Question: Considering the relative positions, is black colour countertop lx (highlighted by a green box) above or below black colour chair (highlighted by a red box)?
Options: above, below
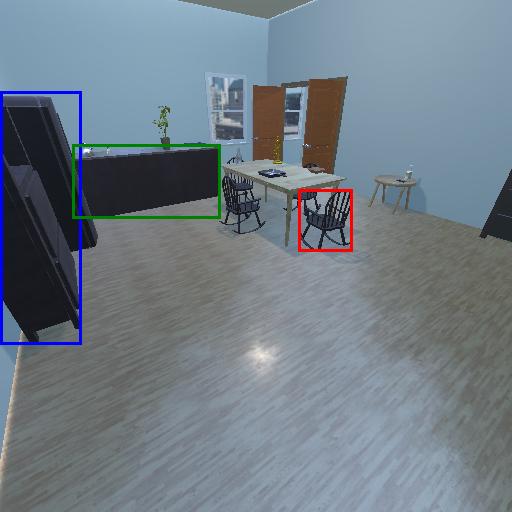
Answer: above